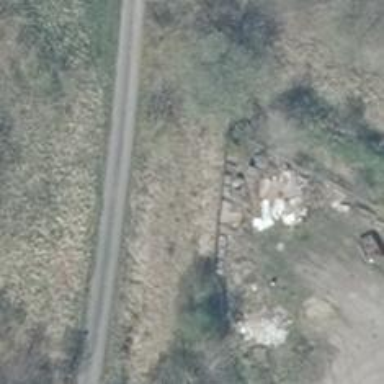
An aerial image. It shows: Abandoned railway.